Interaction volume radius: 5 \u00c5
Interaction volume height: 30 \u00c5
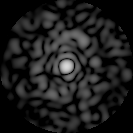
Disorder parameter: 0.8071